Here is the time-frequency representation (spectrogram) of a rolling-element bearing's vibration measurement. Classify the bearing condition as one of: normal, inner_race, outer_race, ball.
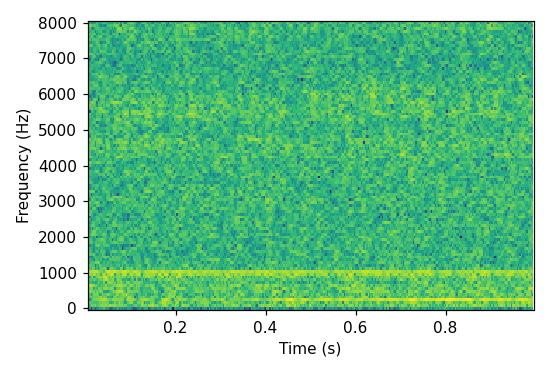
Answer: normal